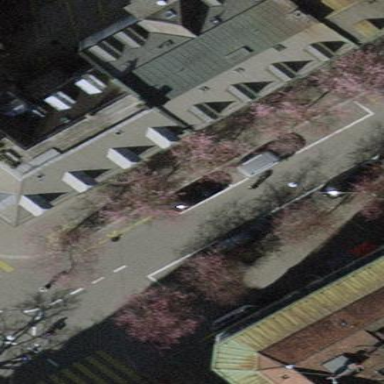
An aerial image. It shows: Parking lane designated for parking.